Field crop: maize
Growth stage: 2
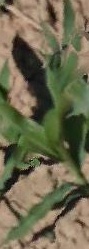
Species: maize